Contrast-enhanced CT slice 129 of 192
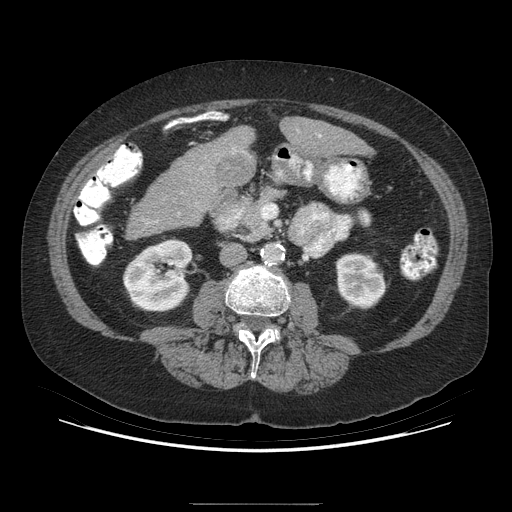
Segmented voxel counts for this case:
Liver: 1097268 voxels
Tumor mass: 9649 voxels
Portal vein: 6460 voxels
Abdominal aorta: 11360 voxels